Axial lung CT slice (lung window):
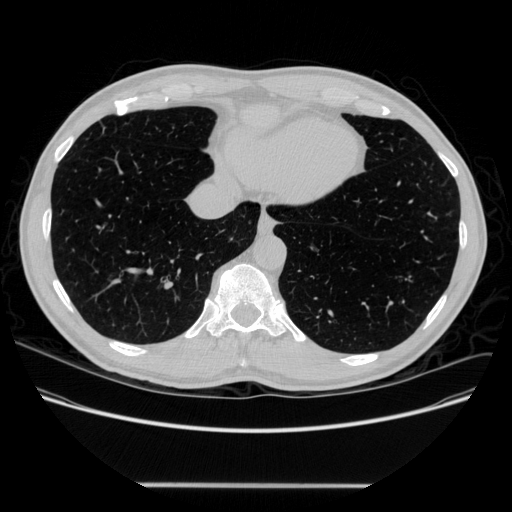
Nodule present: no